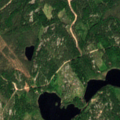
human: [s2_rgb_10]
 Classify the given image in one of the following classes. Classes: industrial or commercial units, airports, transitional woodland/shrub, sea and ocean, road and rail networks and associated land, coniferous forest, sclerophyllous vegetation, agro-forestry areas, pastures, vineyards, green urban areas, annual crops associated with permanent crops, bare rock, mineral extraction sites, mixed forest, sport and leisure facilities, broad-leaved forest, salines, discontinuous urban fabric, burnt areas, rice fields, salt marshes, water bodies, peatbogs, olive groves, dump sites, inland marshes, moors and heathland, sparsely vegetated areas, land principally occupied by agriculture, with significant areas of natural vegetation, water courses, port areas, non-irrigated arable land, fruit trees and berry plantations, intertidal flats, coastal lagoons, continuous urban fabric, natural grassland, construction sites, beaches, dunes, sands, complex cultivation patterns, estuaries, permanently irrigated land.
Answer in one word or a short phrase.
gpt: coniferous forest